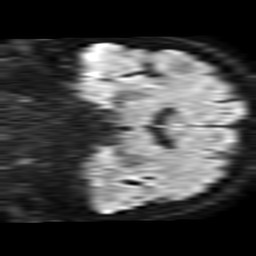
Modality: TRACE
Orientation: coronal
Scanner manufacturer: philips
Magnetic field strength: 1.5 T
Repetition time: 3.266 s
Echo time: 0.06899 s